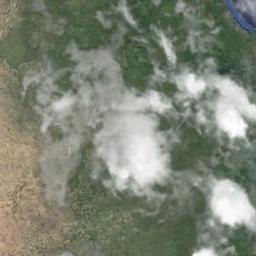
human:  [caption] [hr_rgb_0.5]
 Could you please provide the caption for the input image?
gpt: White clouds on green earth .

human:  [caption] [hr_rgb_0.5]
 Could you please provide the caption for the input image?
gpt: The cumulus clouds are located above the land covered by dense vegetation .

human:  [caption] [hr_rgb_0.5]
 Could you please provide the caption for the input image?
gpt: There was a little white cloud floating above the hill .

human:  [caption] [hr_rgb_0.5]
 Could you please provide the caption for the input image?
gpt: The white cloud is above green land .

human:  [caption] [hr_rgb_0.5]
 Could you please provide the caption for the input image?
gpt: There are some white clouds over a green land .